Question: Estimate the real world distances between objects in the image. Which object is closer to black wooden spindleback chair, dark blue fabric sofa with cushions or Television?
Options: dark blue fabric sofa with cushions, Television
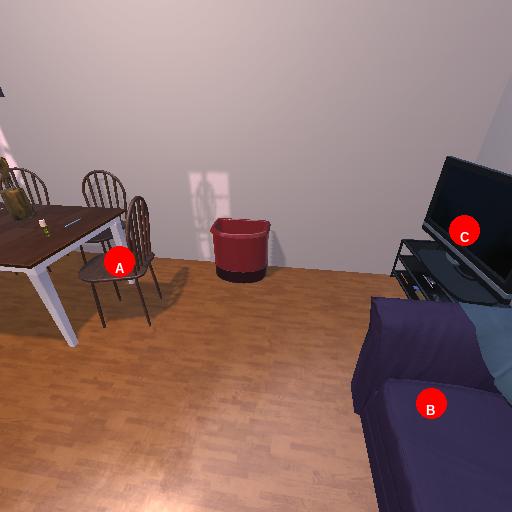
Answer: dark blue fabric sofa with cushions